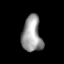
Tissue: lung
Cell type: Epithelial cells
Senescence score: 0.2124
Nuclear area (px): 689
Mean DAPI intensity: 154.565